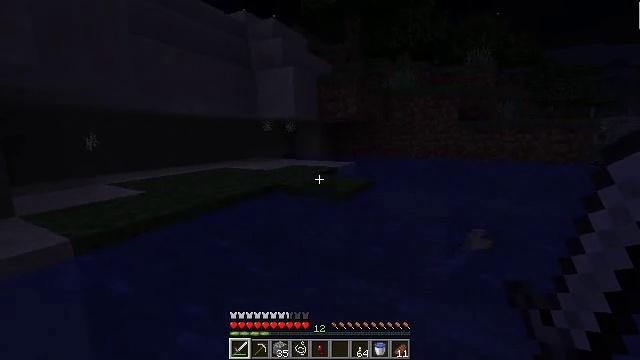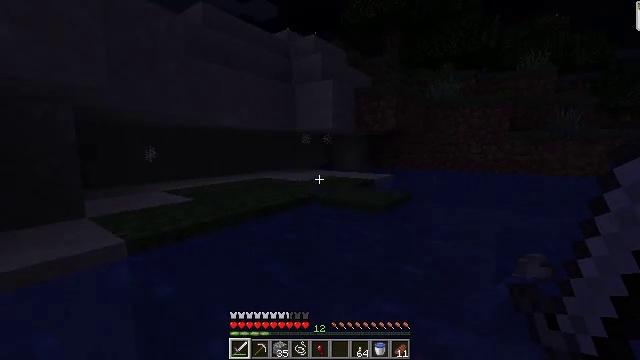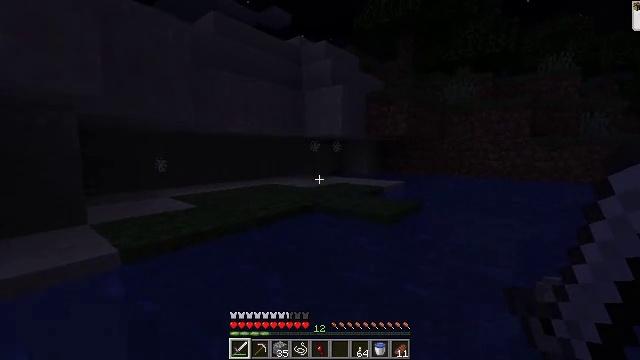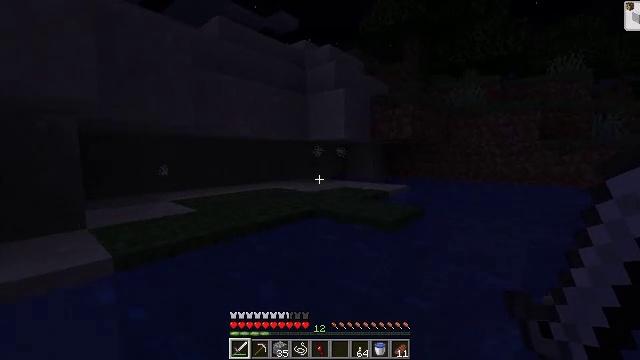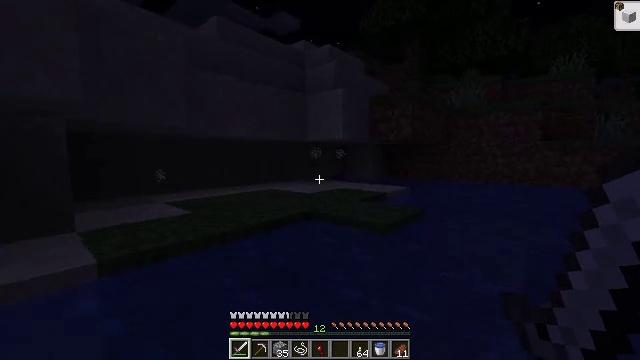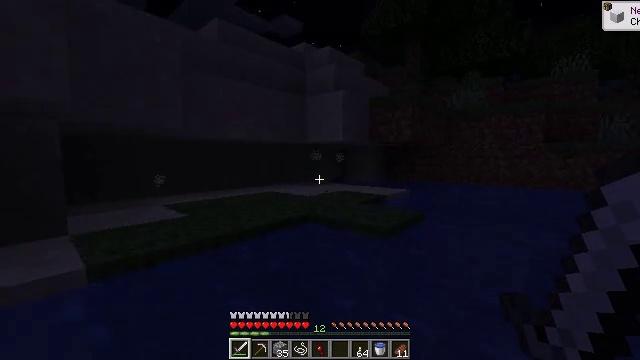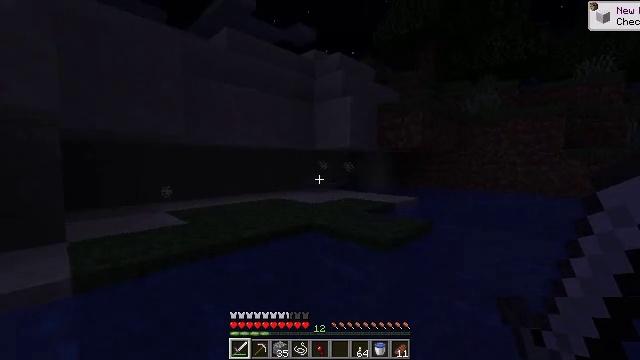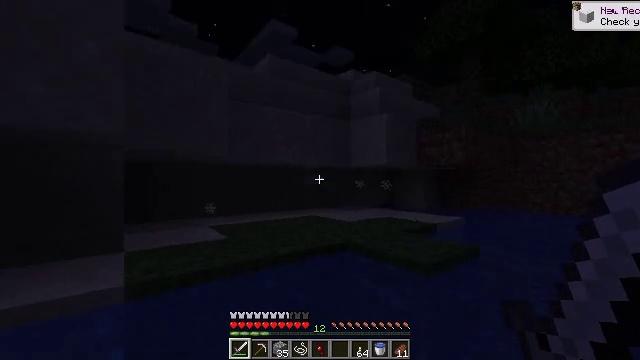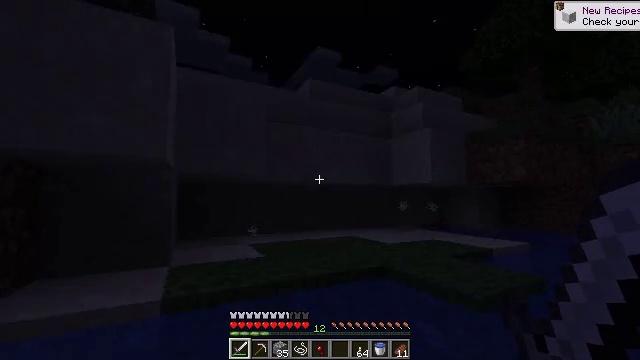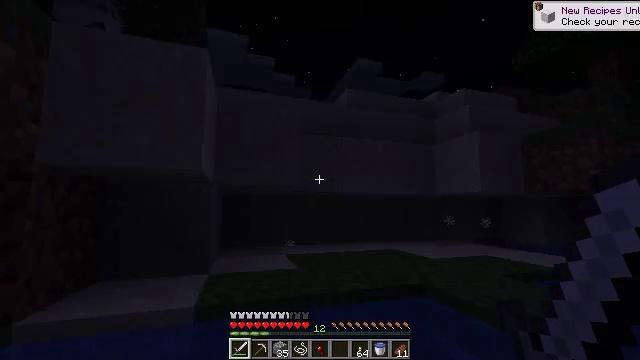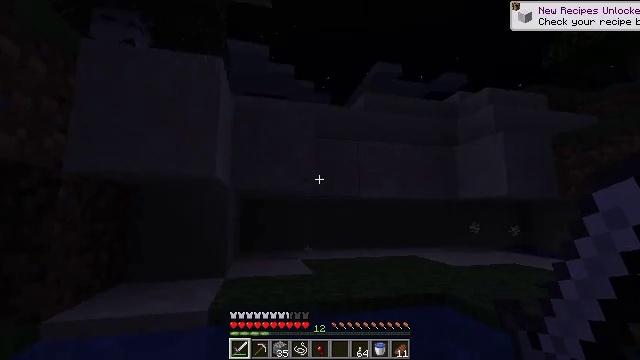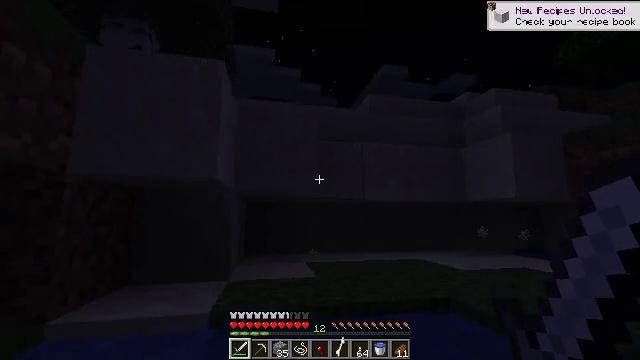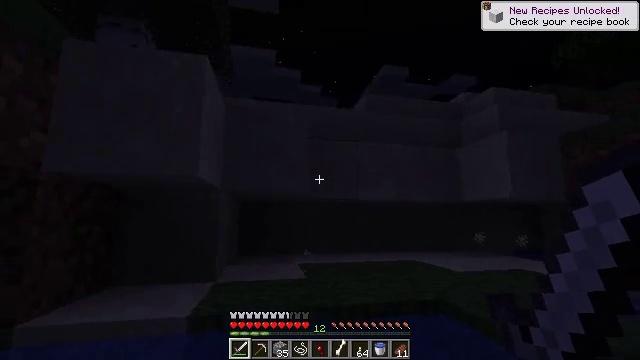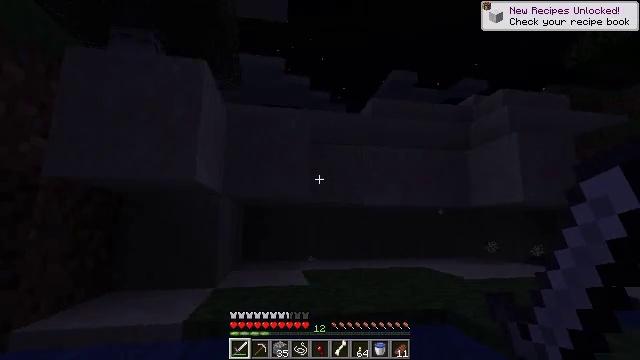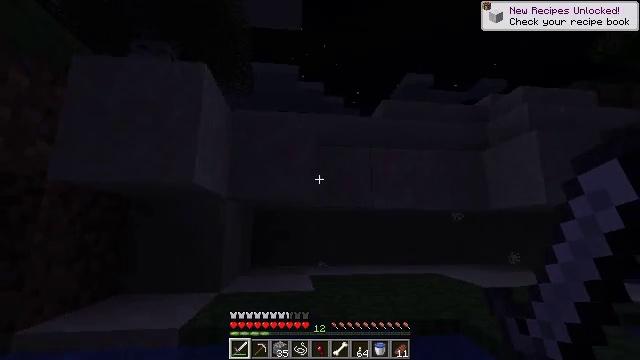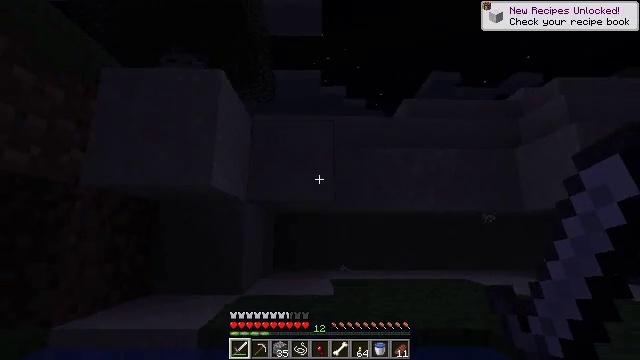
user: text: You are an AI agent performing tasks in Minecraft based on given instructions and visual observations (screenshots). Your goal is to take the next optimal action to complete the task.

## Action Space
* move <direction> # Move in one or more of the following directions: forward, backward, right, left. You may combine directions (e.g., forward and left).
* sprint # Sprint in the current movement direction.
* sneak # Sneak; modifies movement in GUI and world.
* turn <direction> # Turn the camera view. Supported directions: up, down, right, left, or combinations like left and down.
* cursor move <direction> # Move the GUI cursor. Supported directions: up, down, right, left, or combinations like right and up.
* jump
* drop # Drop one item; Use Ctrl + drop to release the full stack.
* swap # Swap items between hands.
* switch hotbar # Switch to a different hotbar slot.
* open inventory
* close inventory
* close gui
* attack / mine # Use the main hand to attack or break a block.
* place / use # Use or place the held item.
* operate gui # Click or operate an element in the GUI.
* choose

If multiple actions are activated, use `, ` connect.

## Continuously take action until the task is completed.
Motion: motion action
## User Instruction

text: Gather sand from the desert.
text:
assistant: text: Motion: move forward and move right, sprint, turn left and up
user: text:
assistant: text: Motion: move forward and move right, sprint, turn left and up
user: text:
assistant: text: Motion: move forward and move right, sprint, turn left
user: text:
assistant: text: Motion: move forward and move right, sprint
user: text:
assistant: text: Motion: move forward and move right, sprint
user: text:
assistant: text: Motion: move forward and move right, sprint, turn left and up
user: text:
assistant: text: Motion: move forward and move right, sprint, turn left and up
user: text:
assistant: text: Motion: move forward and move right, sprint, turn left and up
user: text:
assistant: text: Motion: move forward and move right, sprint, turn left and up
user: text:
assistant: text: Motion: move forward and move right, sprint, turn left and up
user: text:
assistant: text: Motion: move forward and move right, sprint, turn left
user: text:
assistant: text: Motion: move forward and move right, sprint
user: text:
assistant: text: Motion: move forward and move right, sprint, turn left and up
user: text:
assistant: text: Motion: move forward and move right, sprint, turn left and up
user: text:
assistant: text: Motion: move forward and move right, sprint, turn left
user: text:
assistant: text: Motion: move forward and move right, sprint, turn left, attack / mine
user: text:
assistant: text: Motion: move forward and move right, sprint, attack / mine
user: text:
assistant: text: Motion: move forward and move right, turn left, attack / mine
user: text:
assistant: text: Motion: move forward and move right, turn left, attack / mine
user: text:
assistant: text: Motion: move right, turn left, attack / mine
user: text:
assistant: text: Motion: turn left, attack / mine
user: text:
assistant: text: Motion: turn left, attack / mine
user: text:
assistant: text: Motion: attack / mine
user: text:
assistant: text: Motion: attack / mine
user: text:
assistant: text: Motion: attack / mine
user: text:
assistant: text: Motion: attack / mine
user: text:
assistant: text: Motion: attack / mine
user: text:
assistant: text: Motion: attack / mine
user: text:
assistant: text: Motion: attack / mine
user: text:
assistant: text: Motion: attack / mine